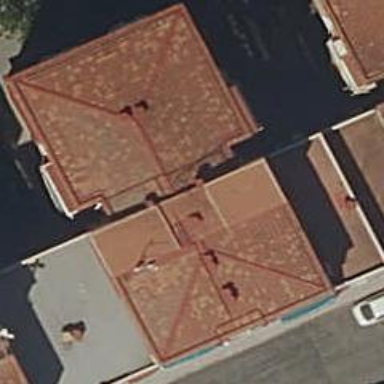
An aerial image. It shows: Image showing building with apartments.